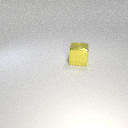
large yellow metal cube